Question: I have a few pages (services), each with it's own taxonomy term.
I would like to add a view to the bottom. It should contain all nodes (references) with the same term as the main node (service).
Could it be done by views?

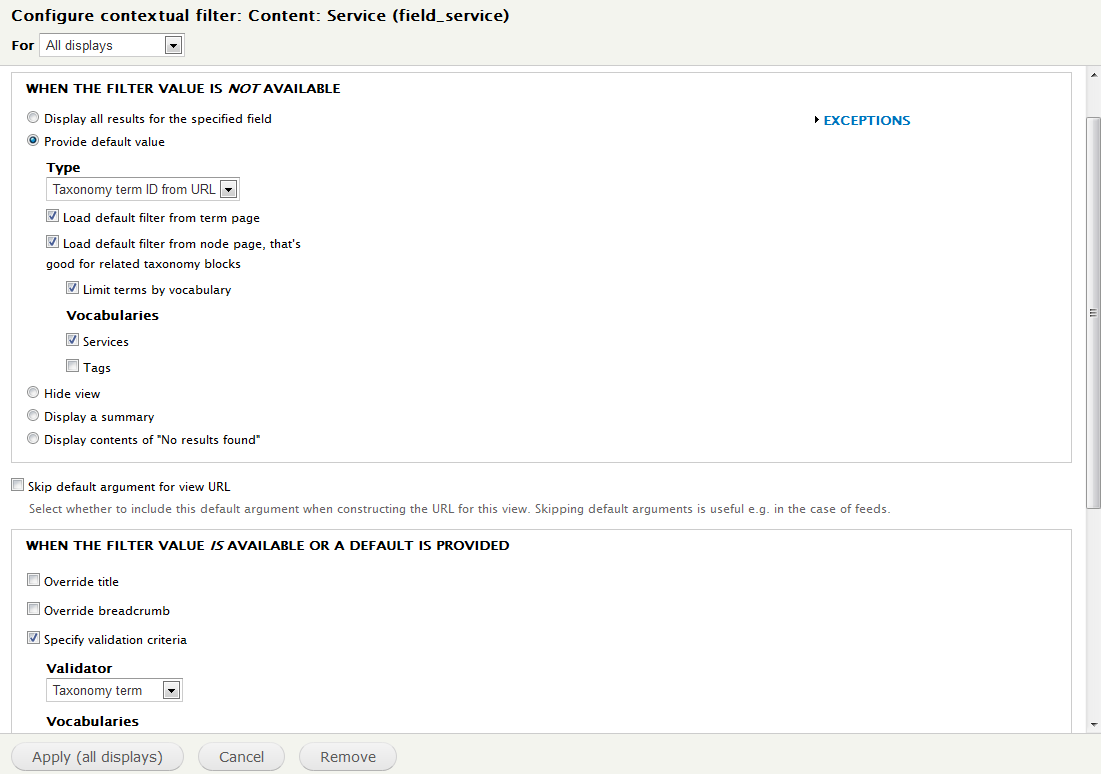
Answer: I think you are on the right track. Try changing your validator to "Term Id" instead of "Term Name".
I created a block view with the settings you have (with "Term Id" as the validator) and enabled it on my node pages, and this seemed to work.